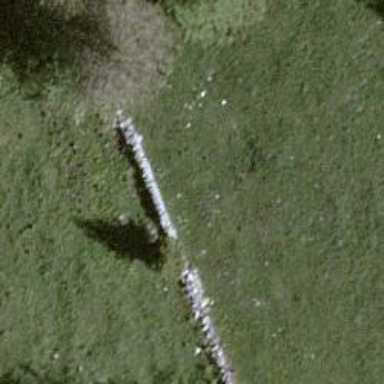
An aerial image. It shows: Wall barrier.